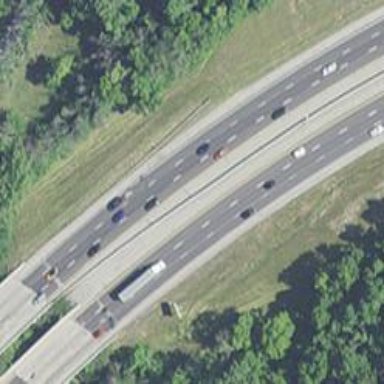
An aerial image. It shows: Motorway.